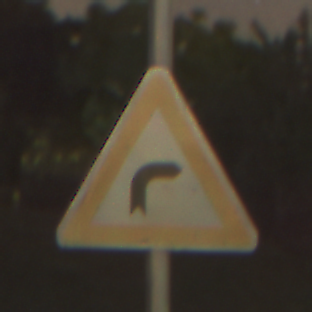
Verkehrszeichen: KurveRechts
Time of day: Night
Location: Outdoor (Suburban)
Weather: Clear
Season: NotSpecified
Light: Artificial